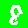
Digit: 8